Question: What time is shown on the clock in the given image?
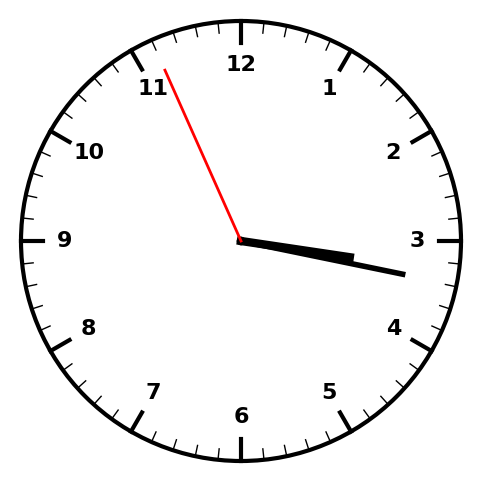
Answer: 03:16:56